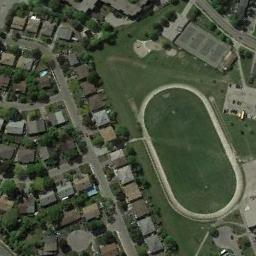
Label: ground_track_field